Question: I'm trying to detect when I have dropped an item in a treeview after dragging it. When I do, it just hangs indefinitely searching for the javascript function. Sometimes it finds it after 10 seconds and sometimes it doesn't. I've verified with Firebug that the function is always loading (and is only loading once).
My Kendo UI version is: 2012.2.913
Thanks in advance for any help or advice.
'''
@(Html.Kendo().TreeView()
.Name("CompanyHierarchy")
.Events(events => events
.DragEnd("HierarchyDragEnd")
)
.BindTo(Model.Hierarchy as System.Collections.IEnumerable, mappings =>
{
mappings.For<Models.EnterpriseChildModel>(binding => binding
.Children(c => c.Children)
.ItemDataBound((item, c) =>
{
item.Text = c.Name;
})
);
})
.DragAndDrop(true))
<script type="text/javascript">
function HierarchyDragEnd(e) {
alert("here");
}</script>
'''
I don't know if it will help but here's a picture of it when it's 'frozen'

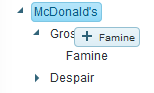
Answer: It seems that there is a bug with Firefox (in Chrome your example works fine) for the dragend event.
A workaround is to delay the result in order to let the dragend event being registered correctly like this :
'''
function HierarchyDragEnd(e) {
setTimeout(function() {
alert('here');
}, 100);
}
'''